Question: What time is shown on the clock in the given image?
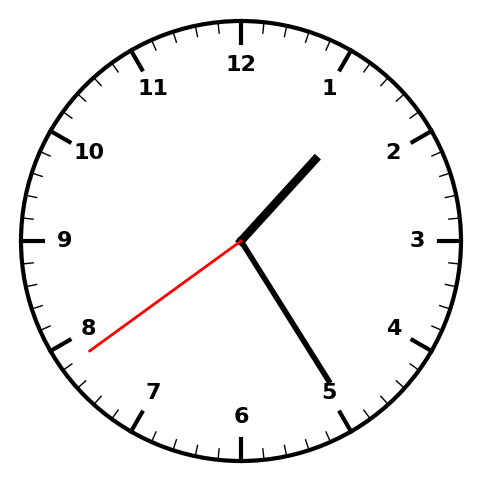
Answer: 01:24:39